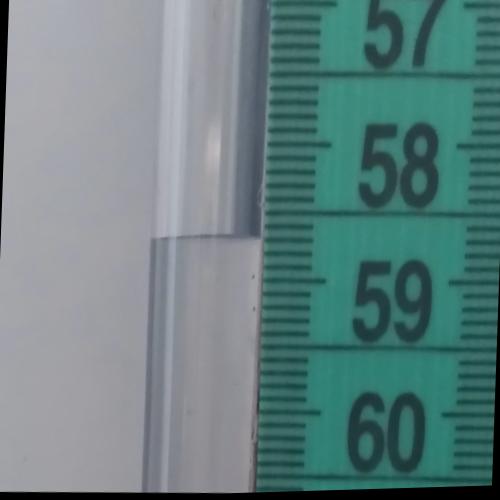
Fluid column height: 58.7 cm